Interaction volume radius: 5 \u00c5
Interaction volume height: 20 \u00c5
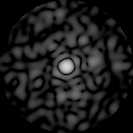
Disorder parameter: 0.8291